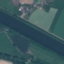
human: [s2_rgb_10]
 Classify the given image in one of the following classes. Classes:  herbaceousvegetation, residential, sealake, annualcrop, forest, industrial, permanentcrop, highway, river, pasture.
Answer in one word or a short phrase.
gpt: River